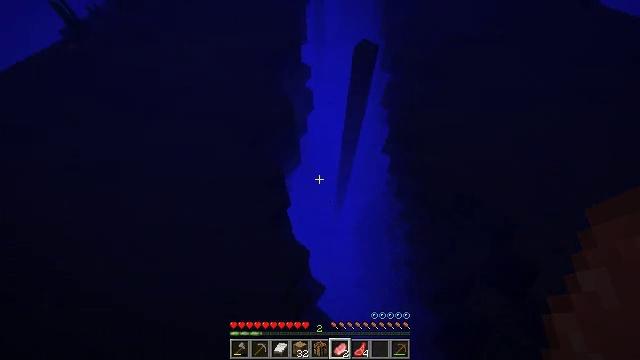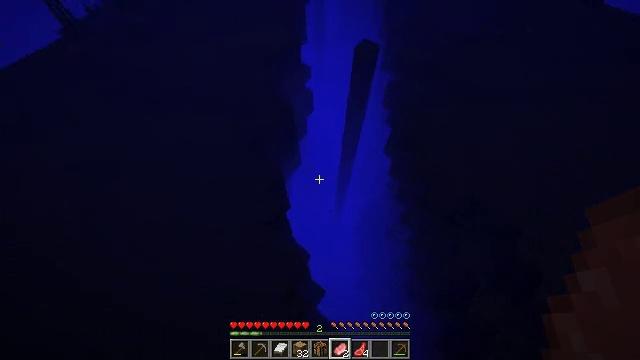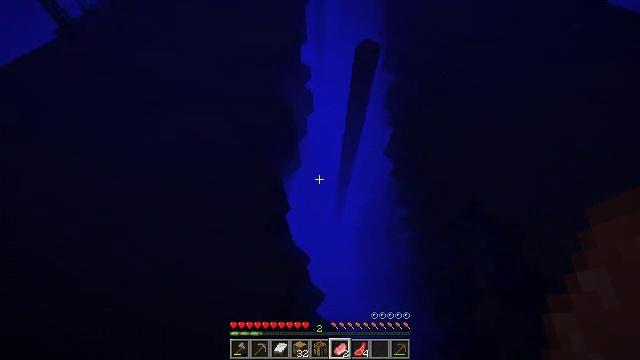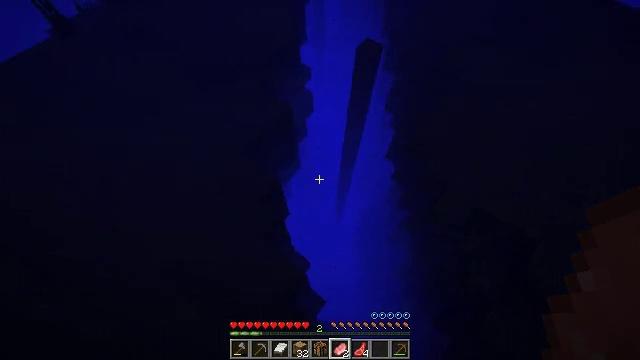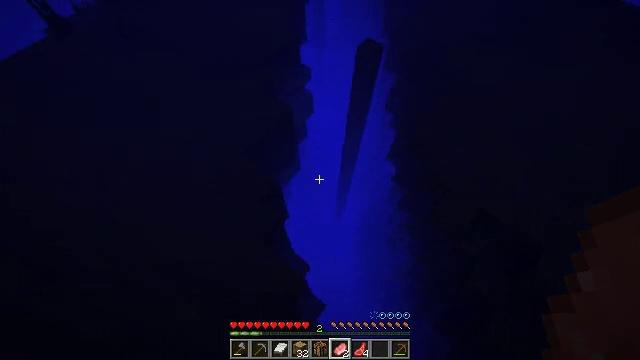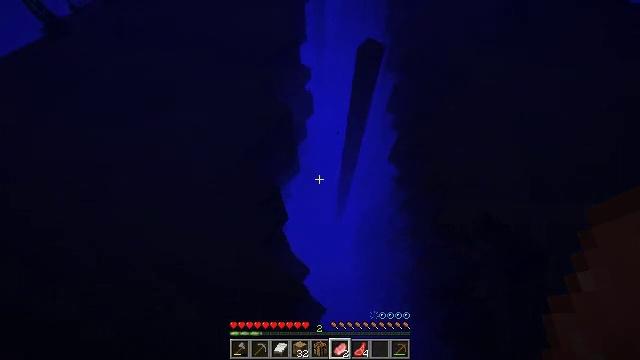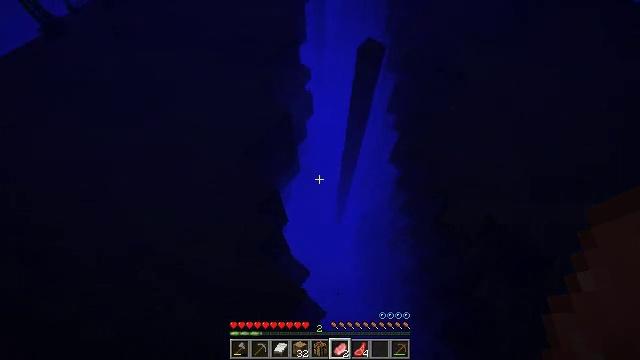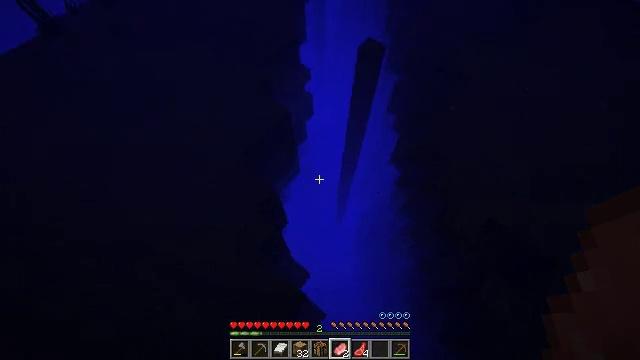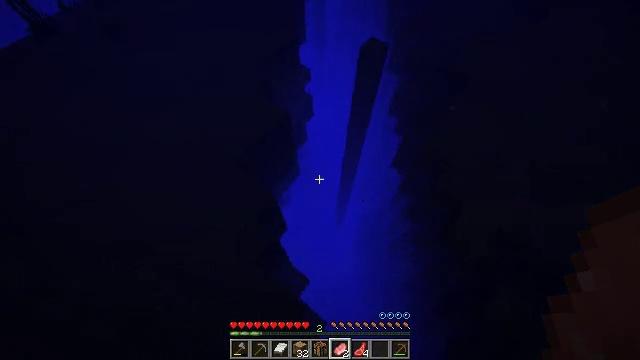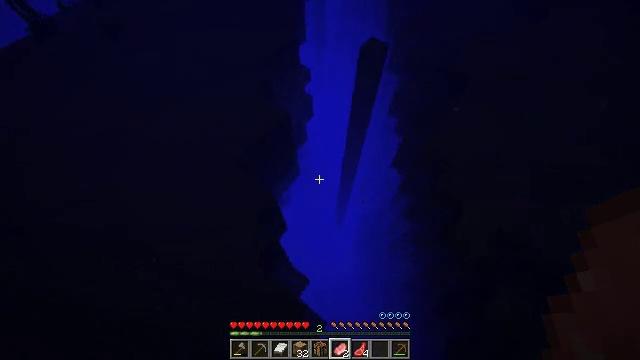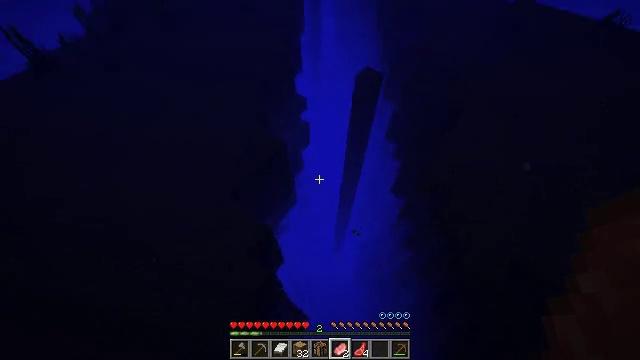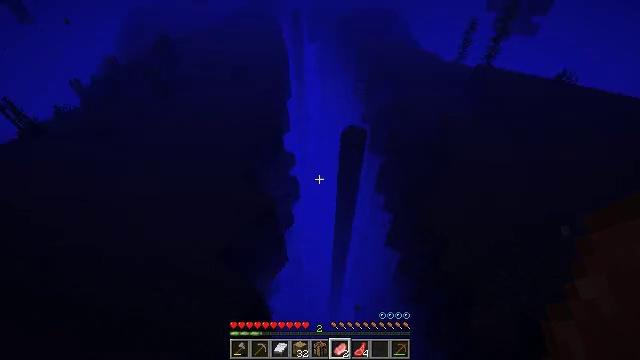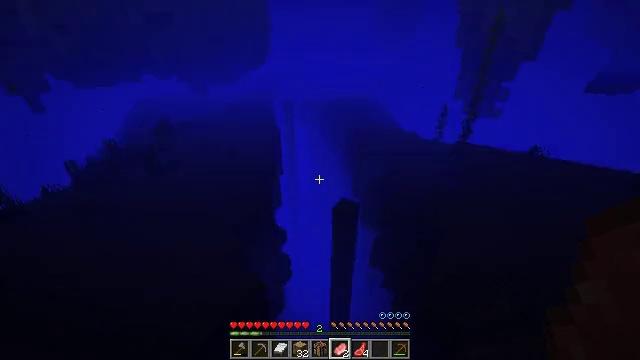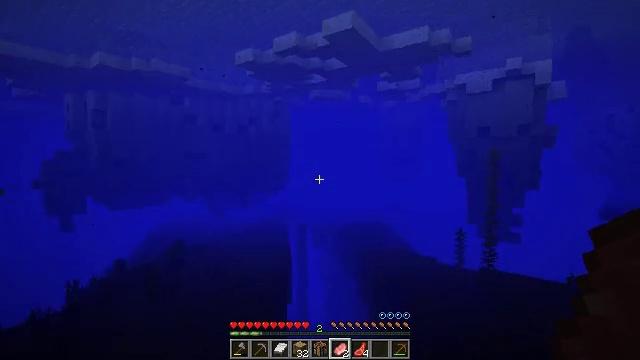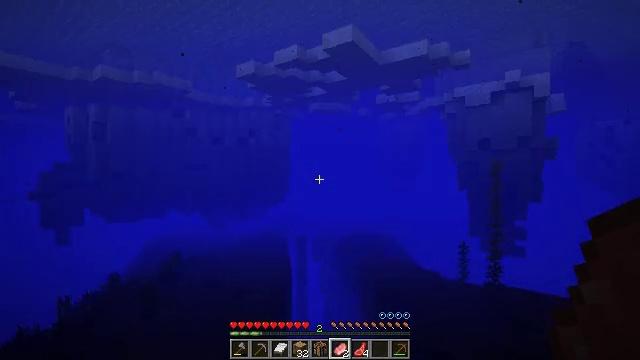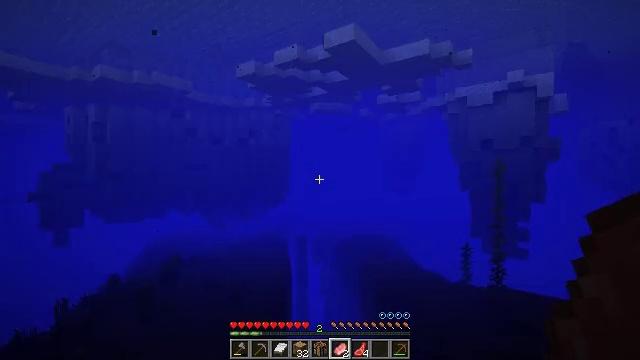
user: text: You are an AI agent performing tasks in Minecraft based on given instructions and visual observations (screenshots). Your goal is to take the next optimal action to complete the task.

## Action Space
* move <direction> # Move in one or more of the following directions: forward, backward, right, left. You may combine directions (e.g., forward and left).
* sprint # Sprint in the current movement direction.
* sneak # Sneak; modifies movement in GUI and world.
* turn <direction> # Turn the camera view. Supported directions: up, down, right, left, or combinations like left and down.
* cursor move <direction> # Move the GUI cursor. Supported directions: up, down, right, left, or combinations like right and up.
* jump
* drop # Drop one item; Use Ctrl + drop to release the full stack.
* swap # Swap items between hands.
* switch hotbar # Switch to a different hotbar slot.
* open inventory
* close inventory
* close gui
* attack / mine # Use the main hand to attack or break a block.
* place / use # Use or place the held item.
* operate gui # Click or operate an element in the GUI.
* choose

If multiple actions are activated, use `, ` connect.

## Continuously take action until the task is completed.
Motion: motion action
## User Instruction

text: Break packed ice to add to inventory.
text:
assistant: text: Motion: move forward, jump
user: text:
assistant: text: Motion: move forward, jump
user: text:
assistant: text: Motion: move forward, jump
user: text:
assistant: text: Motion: move forward, jump
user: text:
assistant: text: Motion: move forward, jump
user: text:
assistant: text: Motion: move forward, jump
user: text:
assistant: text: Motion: move forward, jump
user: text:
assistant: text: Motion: move forward, jump
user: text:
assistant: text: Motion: move forward, jump
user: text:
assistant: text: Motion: move forward, turn right and up, jump
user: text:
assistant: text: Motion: move forward, turn right and up, jump
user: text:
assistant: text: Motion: move forward, turn right and up, jump
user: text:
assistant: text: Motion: move forward, turn left and up, jump
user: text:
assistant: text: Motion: move forward, turn up, jump
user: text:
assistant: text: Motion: move forward, jump
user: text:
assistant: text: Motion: move forward, jump
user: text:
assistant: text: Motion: move forward, jump
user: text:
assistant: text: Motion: move forward, jump
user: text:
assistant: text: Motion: move forward, turn right and down, jump
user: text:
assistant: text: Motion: move forward, turn down, jump
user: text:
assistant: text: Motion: move forward, turn left and down, jump
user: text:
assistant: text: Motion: move forward, turn down, jump
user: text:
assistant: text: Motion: move forward, turn left and down, jump
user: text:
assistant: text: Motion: move forward, turn right, jump
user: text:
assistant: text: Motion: move forward, jump
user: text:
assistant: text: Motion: move forward, turn right, jump
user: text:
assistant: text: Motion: move forward, jump
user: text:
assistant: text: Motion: move forward, jump
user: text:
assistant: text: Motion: move forward, turn up, jump
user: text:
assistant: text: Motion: move forward, turn left and up, jump